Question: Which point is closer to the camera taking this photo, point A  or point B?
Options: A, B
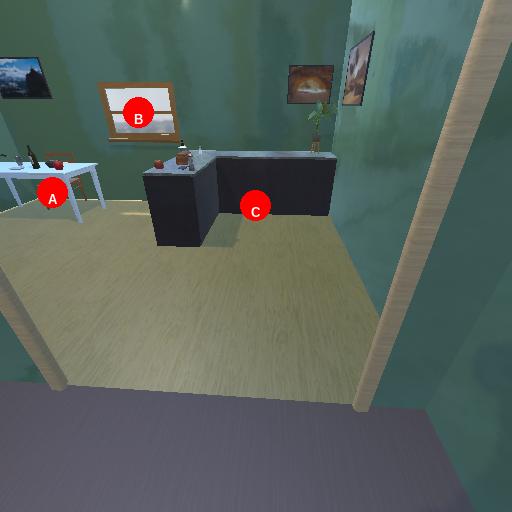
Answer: A